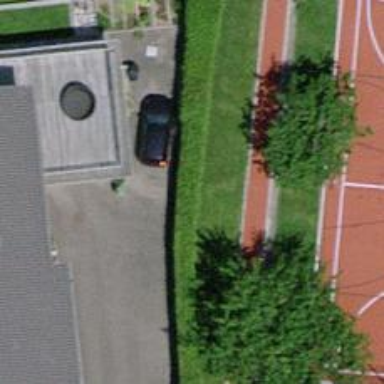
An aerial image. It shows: Hedge acting as barrier.